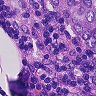
Metastatic tissue present: yes